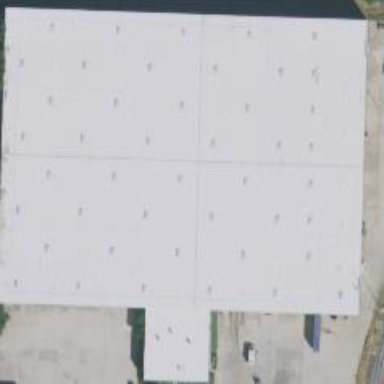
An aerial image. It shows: Warehouse.